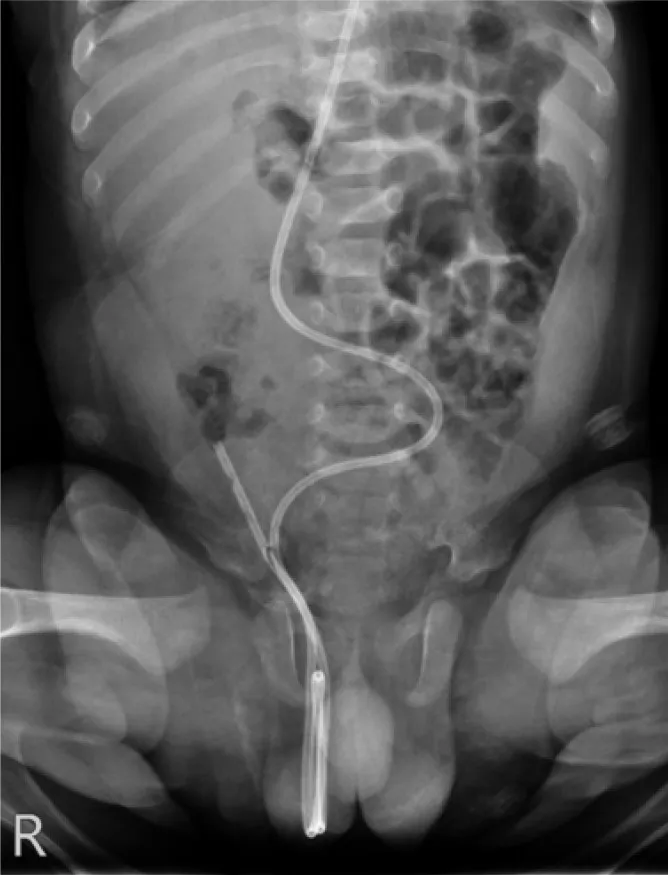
Abdominal radiography of patient in emergency department.
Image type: radiology (x_ray)